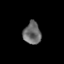
Tissue: skin
Cell type: Epithelial cells
Senescence score: 0.2775
Nuclear area (px): 379
Mean DAPI intensity: 107.084